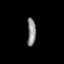
Tissue: lung
Cell type: Smooth muscle cells
Senescence score: 0.6236
Nuclear area (px): 234
Mean DAPI intensity: 137.744